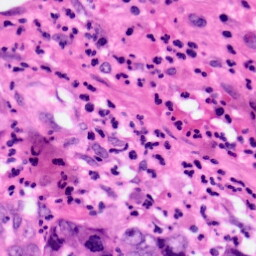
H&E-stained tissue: Pancreatic